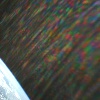
Label: sunburn